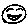
Label: smiley face